Field crop: maize
Growth stage: 2
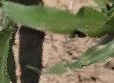
Species: maize